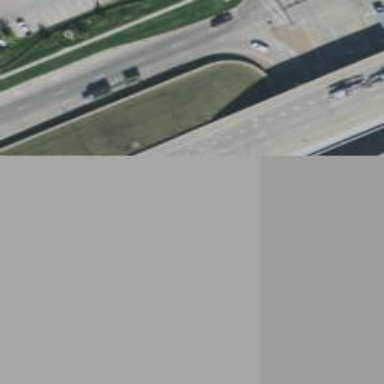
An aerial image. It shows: Motorway bridge.